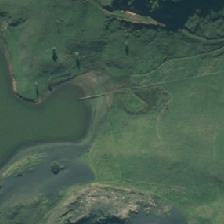
Land cover: lake_pond